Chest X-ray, PA view. Patient: 22 years old, sex M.
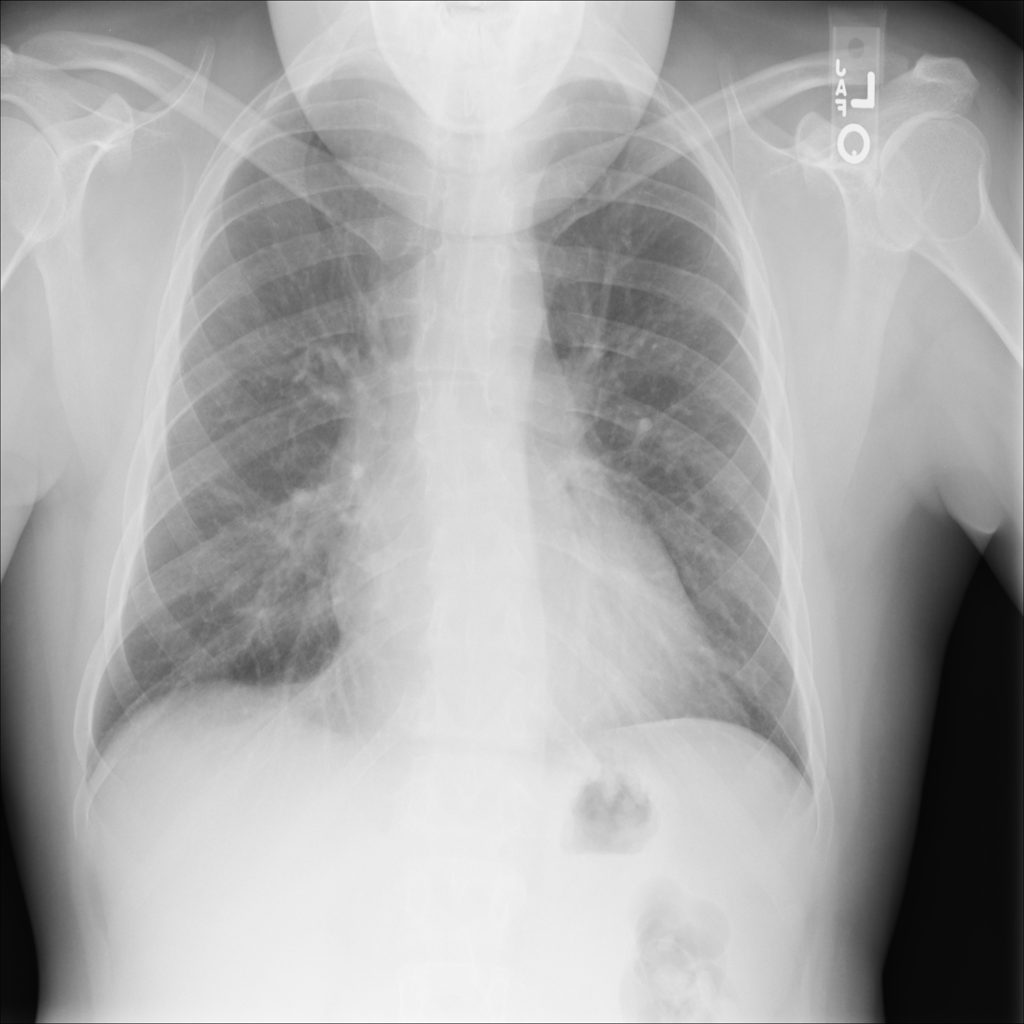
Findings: No Finding